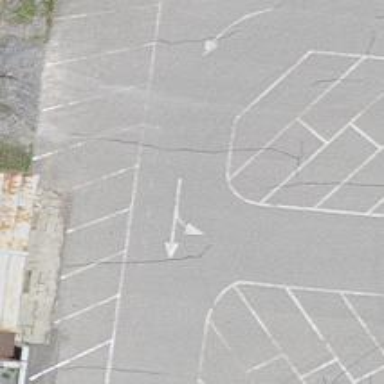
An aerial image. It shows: Parking aisle designated as service road.